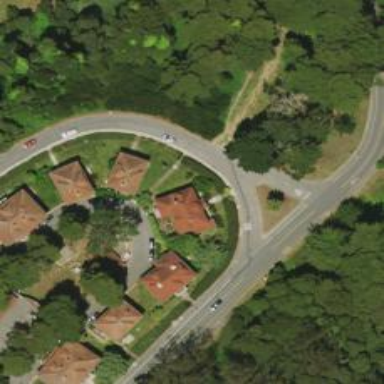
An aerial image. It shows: Residential road.